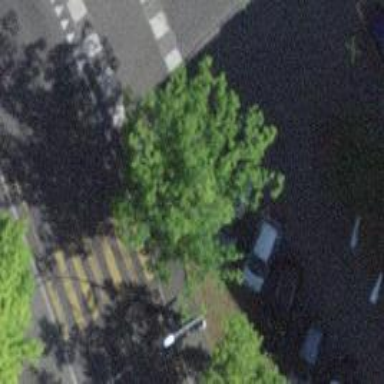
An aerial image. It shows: Kerb barrier.